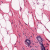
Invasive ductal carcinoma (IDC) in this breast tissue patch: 0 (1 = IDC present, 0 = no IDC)